Question:
Hello all, I have seen all of these sticky footer script and sticky sidebar scripts! what I want is something similar, I have a long page with a footer and then more content below the footer, I would like the page to only show the footer when the content reaches the footer, once the footer shows on the screen, it gets fixed to the bottom so I can keep on scrolling the page and view the "more content" and when scrolling back up, the footer detaches from fixed at the bottom back to normal!
I have attached a screenshot to maybe help explaining it better!
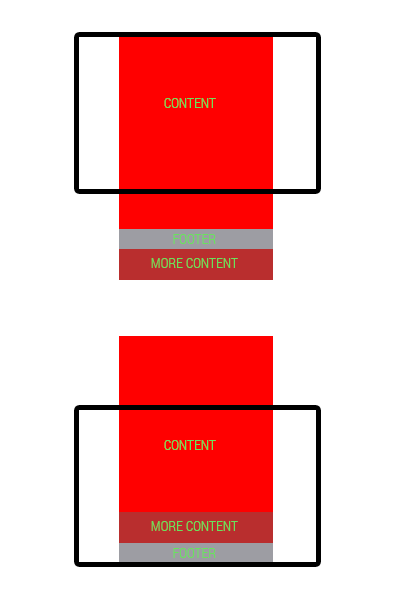
Answer: Well it requires some steps...
- - - - -
: <URL>
<URL>
'''
$footer = $('#footer');
$win = $(window);
var ipos = $footer.offset().top;
var wpos, space, width;
width = $footer.width();
function h(e) {
wpos = $win.scrollTop();
space = $win.height() - $footer.height();
if ((wpos + space) > ipos) {
$footer.addClass('fixed');
$footer.width(width);
} else {
$footer.removeClass('fixed');
}
}
$(window).scroll(h);
'''